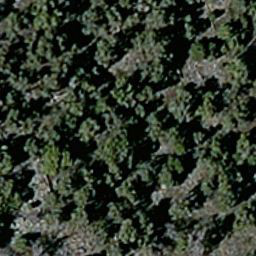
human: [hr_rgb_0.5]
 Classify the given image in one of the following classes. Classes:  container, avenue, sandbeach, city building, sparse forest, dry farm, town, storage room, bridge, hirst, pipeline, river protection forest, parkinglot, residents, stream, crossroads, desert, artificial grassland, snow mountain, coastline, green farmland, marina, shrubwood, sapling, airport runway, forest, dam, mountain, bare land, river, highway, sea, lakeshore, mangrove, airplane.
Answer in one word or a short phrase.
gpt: sparse forest